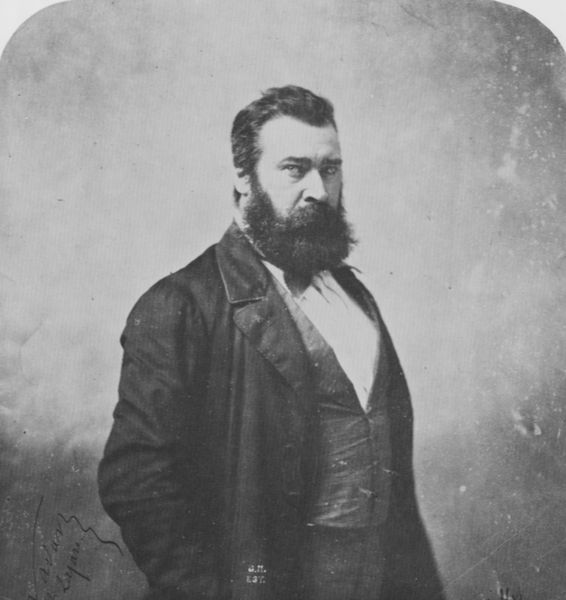
Titel: Jean François Millet (1814-1875)
Künstler: Gaspard-Félix Tournachon
Schlagwörter: dunkel, gemälde, hand, mann, schatten, weiß, zola, frisur, grau, haar, hintergrund, licht, mund, nase, ohr, profil, schwarz, stirn, blick, schal, alt, anzug, bart, hemd, hose, jacke, wand, arm, augen, bärtig, böse, kragen, vollbart, ärmel, bild, bildnis, herr, portrait, porträt, signatur, natur, haare, mantel, pose, augenbrauen, en face, ohren, herrschaft, schrift, düster, haltung, signiert, wild, dick, dichter, ernst, bauch, knöpfe, fliege, jackett, revers, sakko, weste, foto, fotografie, photographie, schwarzweiss, künstler, bürger, tasche, politiker, photo, flecken, stirnglatze, halbprofil, fleckig, taschen, fotographie, photografie, ragen, eindringlich, forschend, hend, stechender blick, bard, helmd, gilet, stattlich, mart, vollbatz, blik, face-en-face, 1900, dagguerreotypie, furchterregend, bekant, kümstler, xx.jahrhundert, dicker bauc